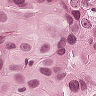
Metastatic tissue present: yes